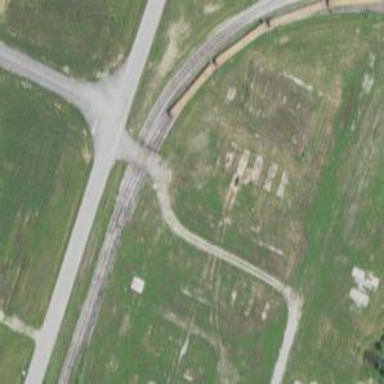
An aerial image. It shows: Railway yard.